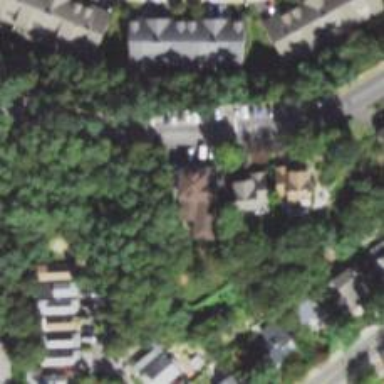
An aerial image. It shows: School.